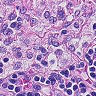
Metastatic tissue present: no